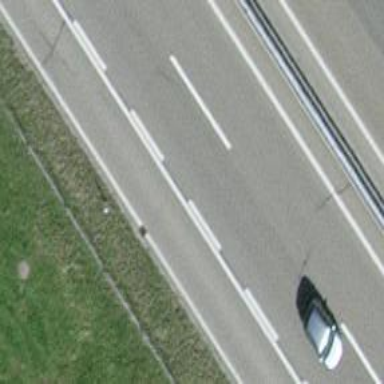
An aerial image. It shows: Asphalt motorway.